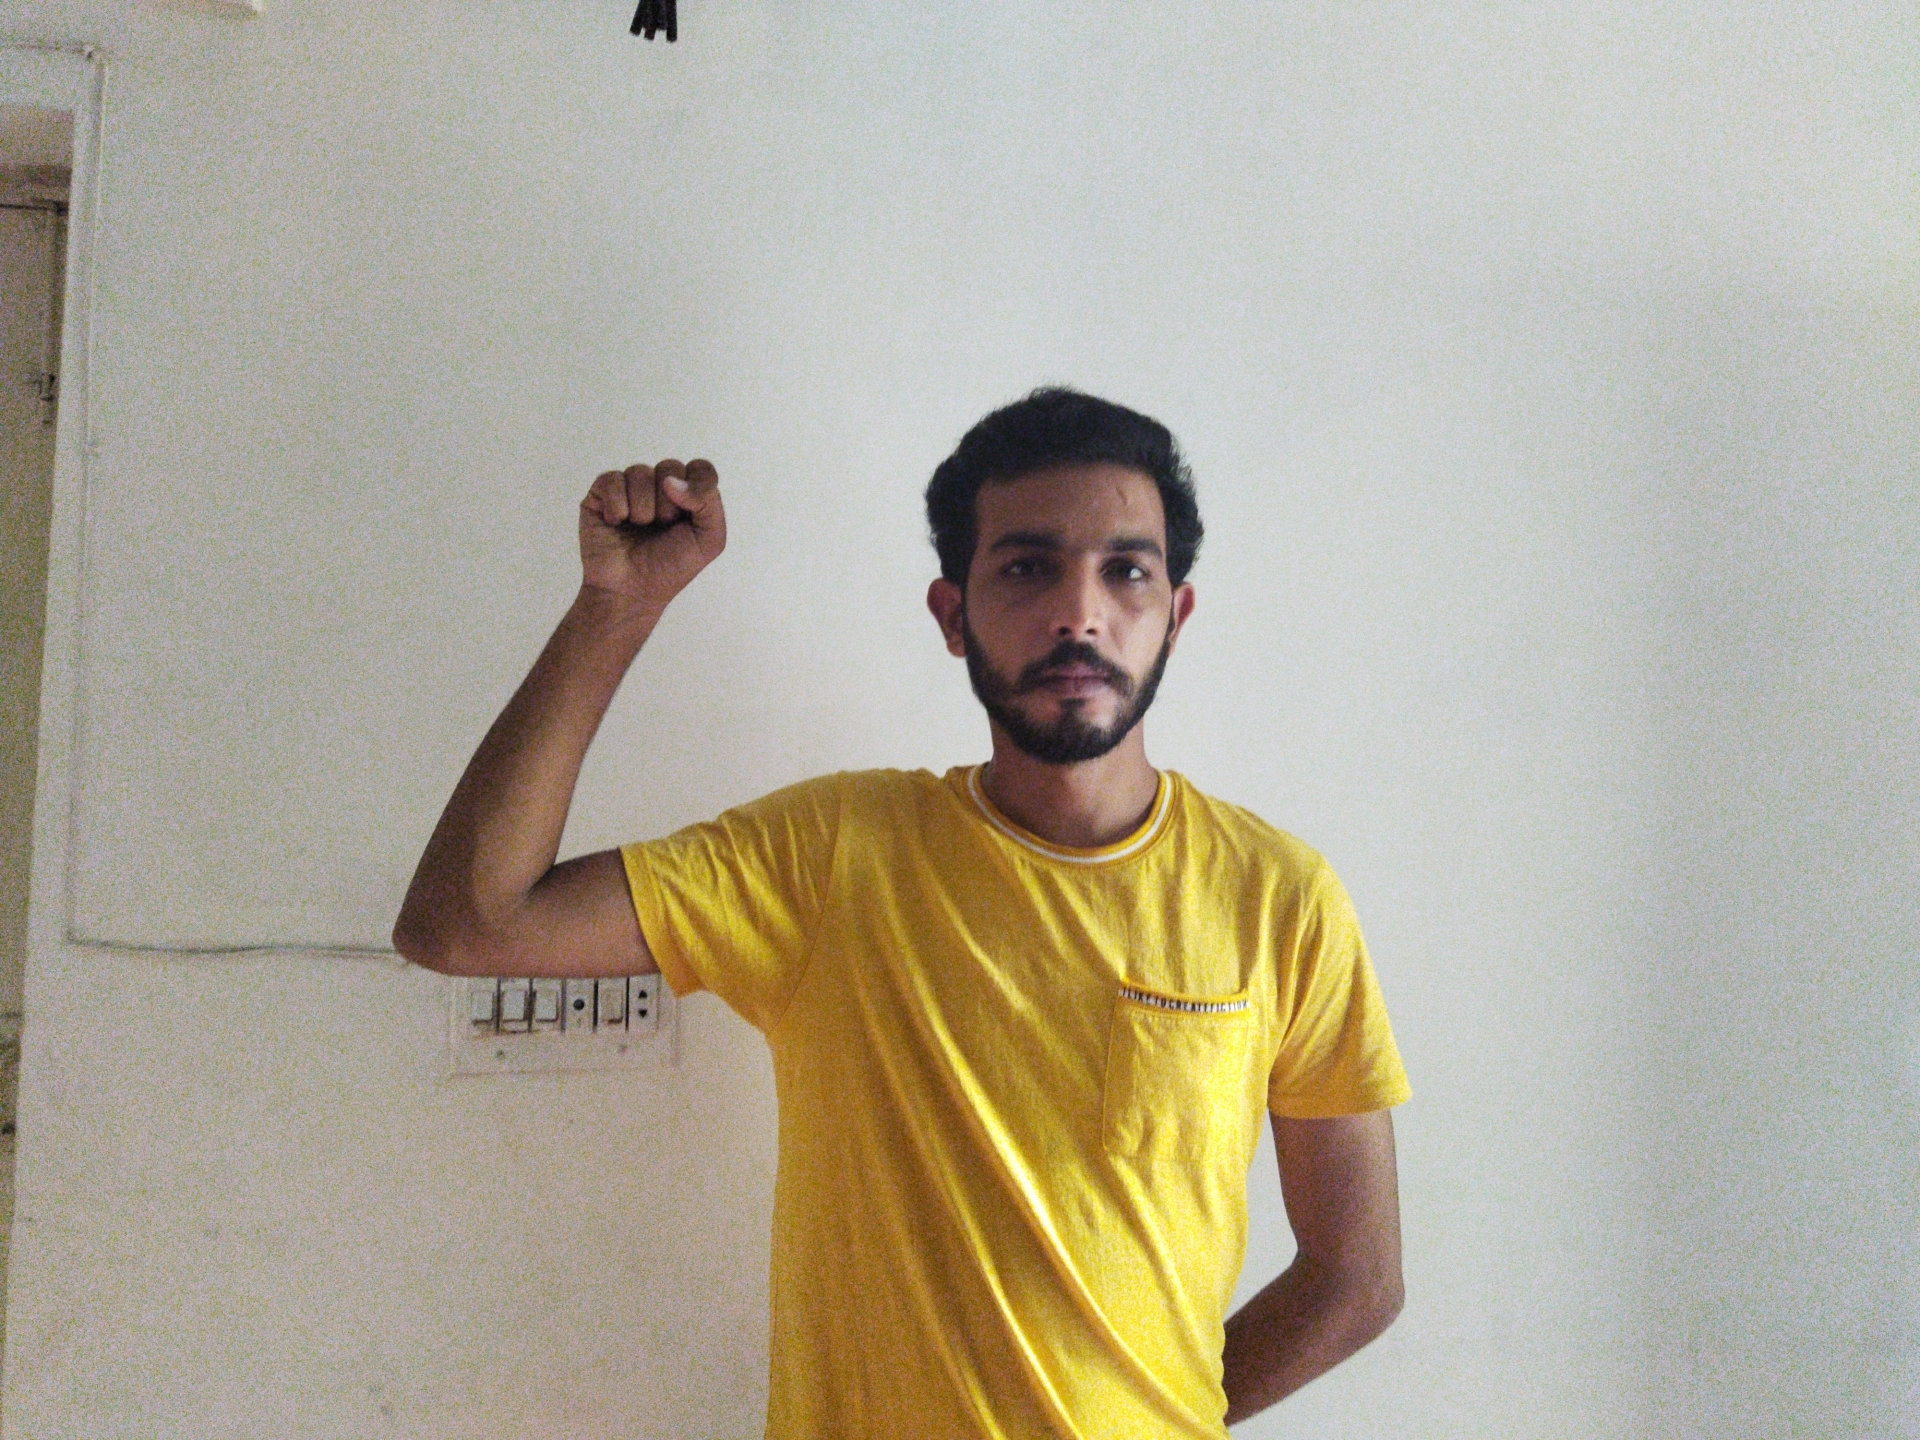
Label: noise